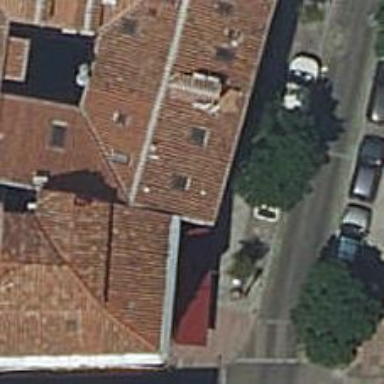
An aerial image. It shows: Restaurant.